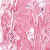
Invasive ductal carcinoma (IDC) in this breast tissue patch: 0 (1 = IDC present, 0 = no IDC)